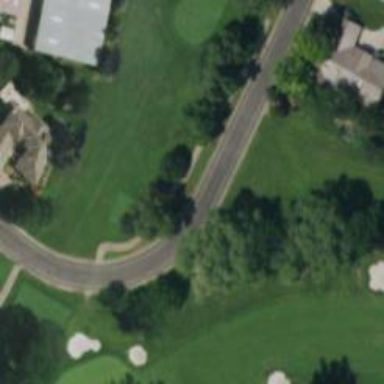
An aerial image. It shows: Golf cart path marked as road.